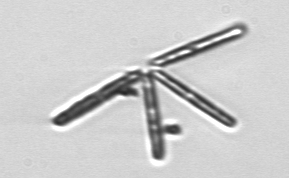
Label: Thalassionema